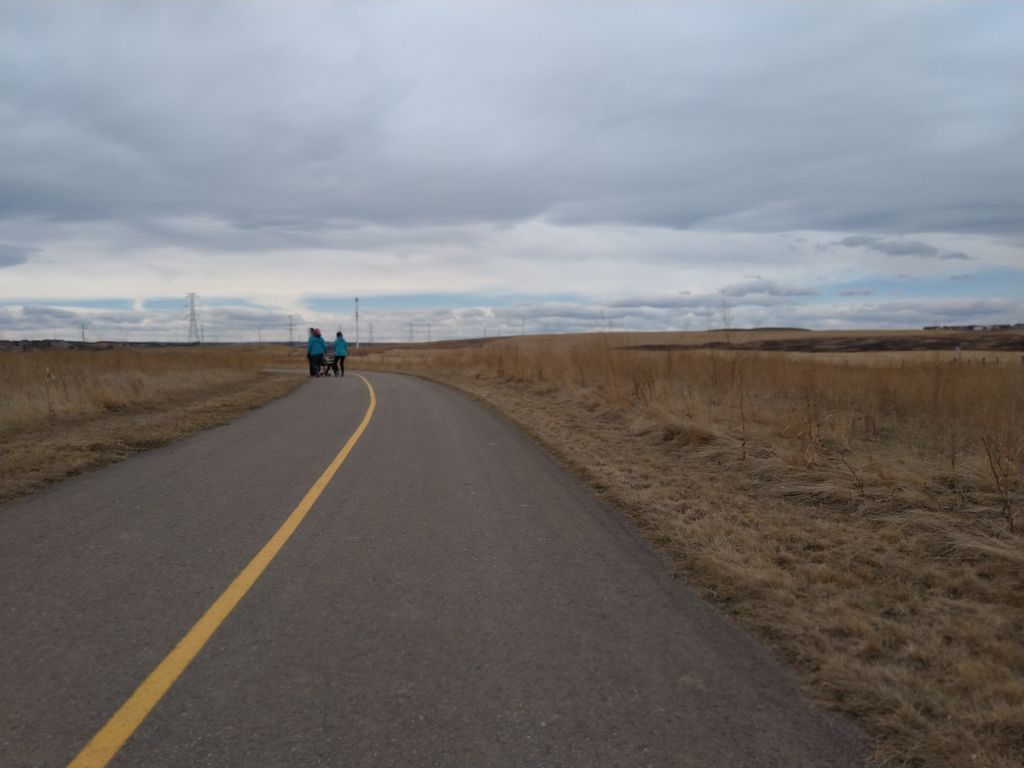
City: calgary